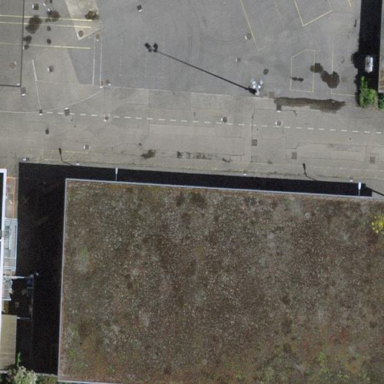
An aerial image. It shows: View of roof of building.